Aerial crown-view tile of a tropical tree (Barro Colorado Island, Panama), acquired 20240918:
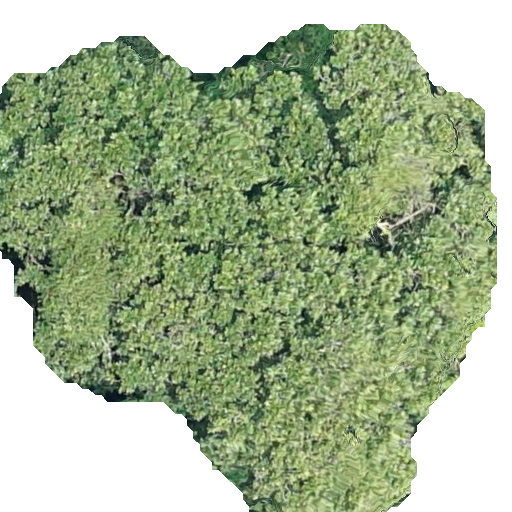
Species: Anacardium excelsum
GBIF accepted scientific name: Anacardium excelsum
Crown area: 295.328 m²